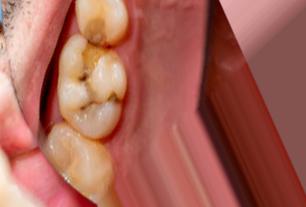
Condition: Caries